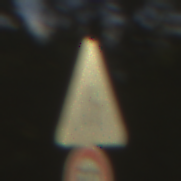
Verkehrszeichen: EinseitigVerengteFahrbahnRechts
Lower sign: Geschwindigkeit50
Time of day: SunriseSunset
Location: Outdoor (Nature)
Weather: PartlyCloudy
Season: NotSpecified
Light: Natural